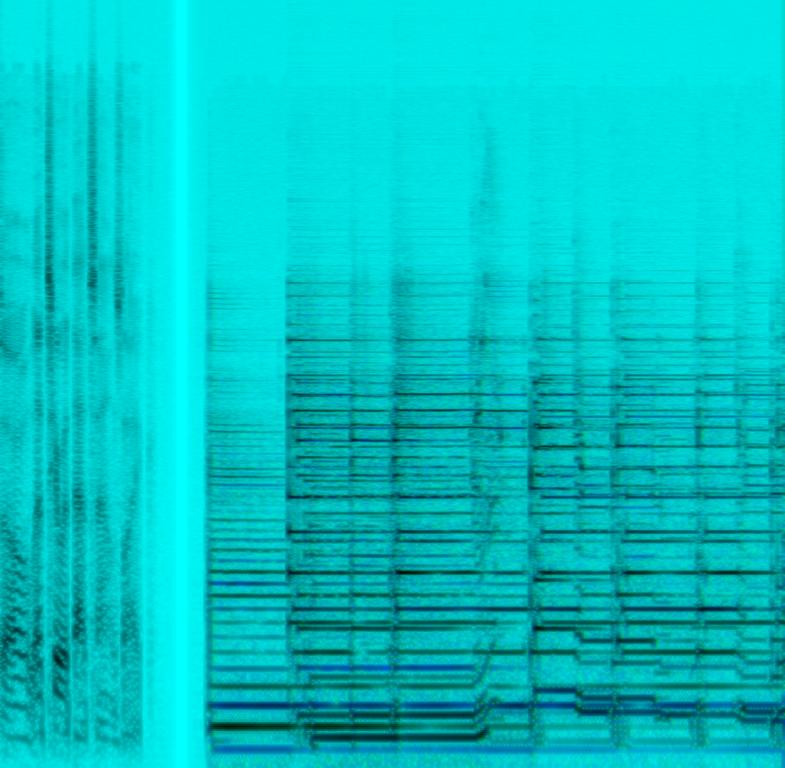
The low quality recording features a cover of a soft rock song and it consists of a mellow electric guitar melody. The recording is a bit noisy. It sounds like an intro section of the song.